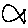
Label: fish